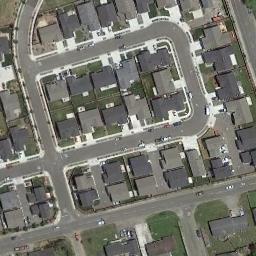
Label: dense_residential